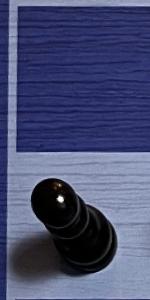
Label: Pawn_Black